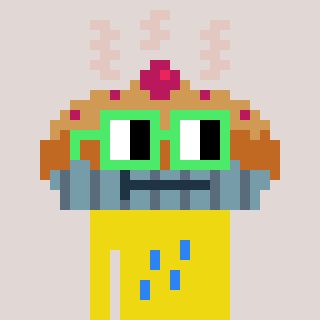
a pixel art character with square light green glasses, a pie-shaped head and a yellow-colored body on a warm background